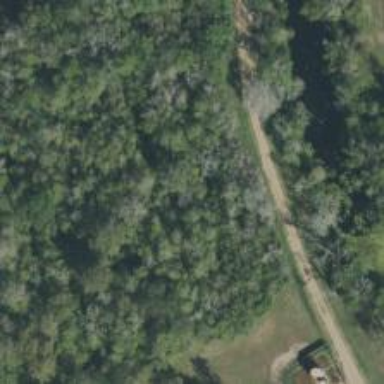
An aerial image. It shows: Driveway.